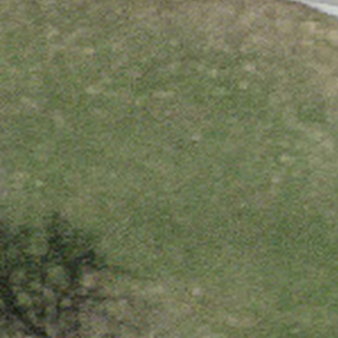
Label: other